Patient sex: M
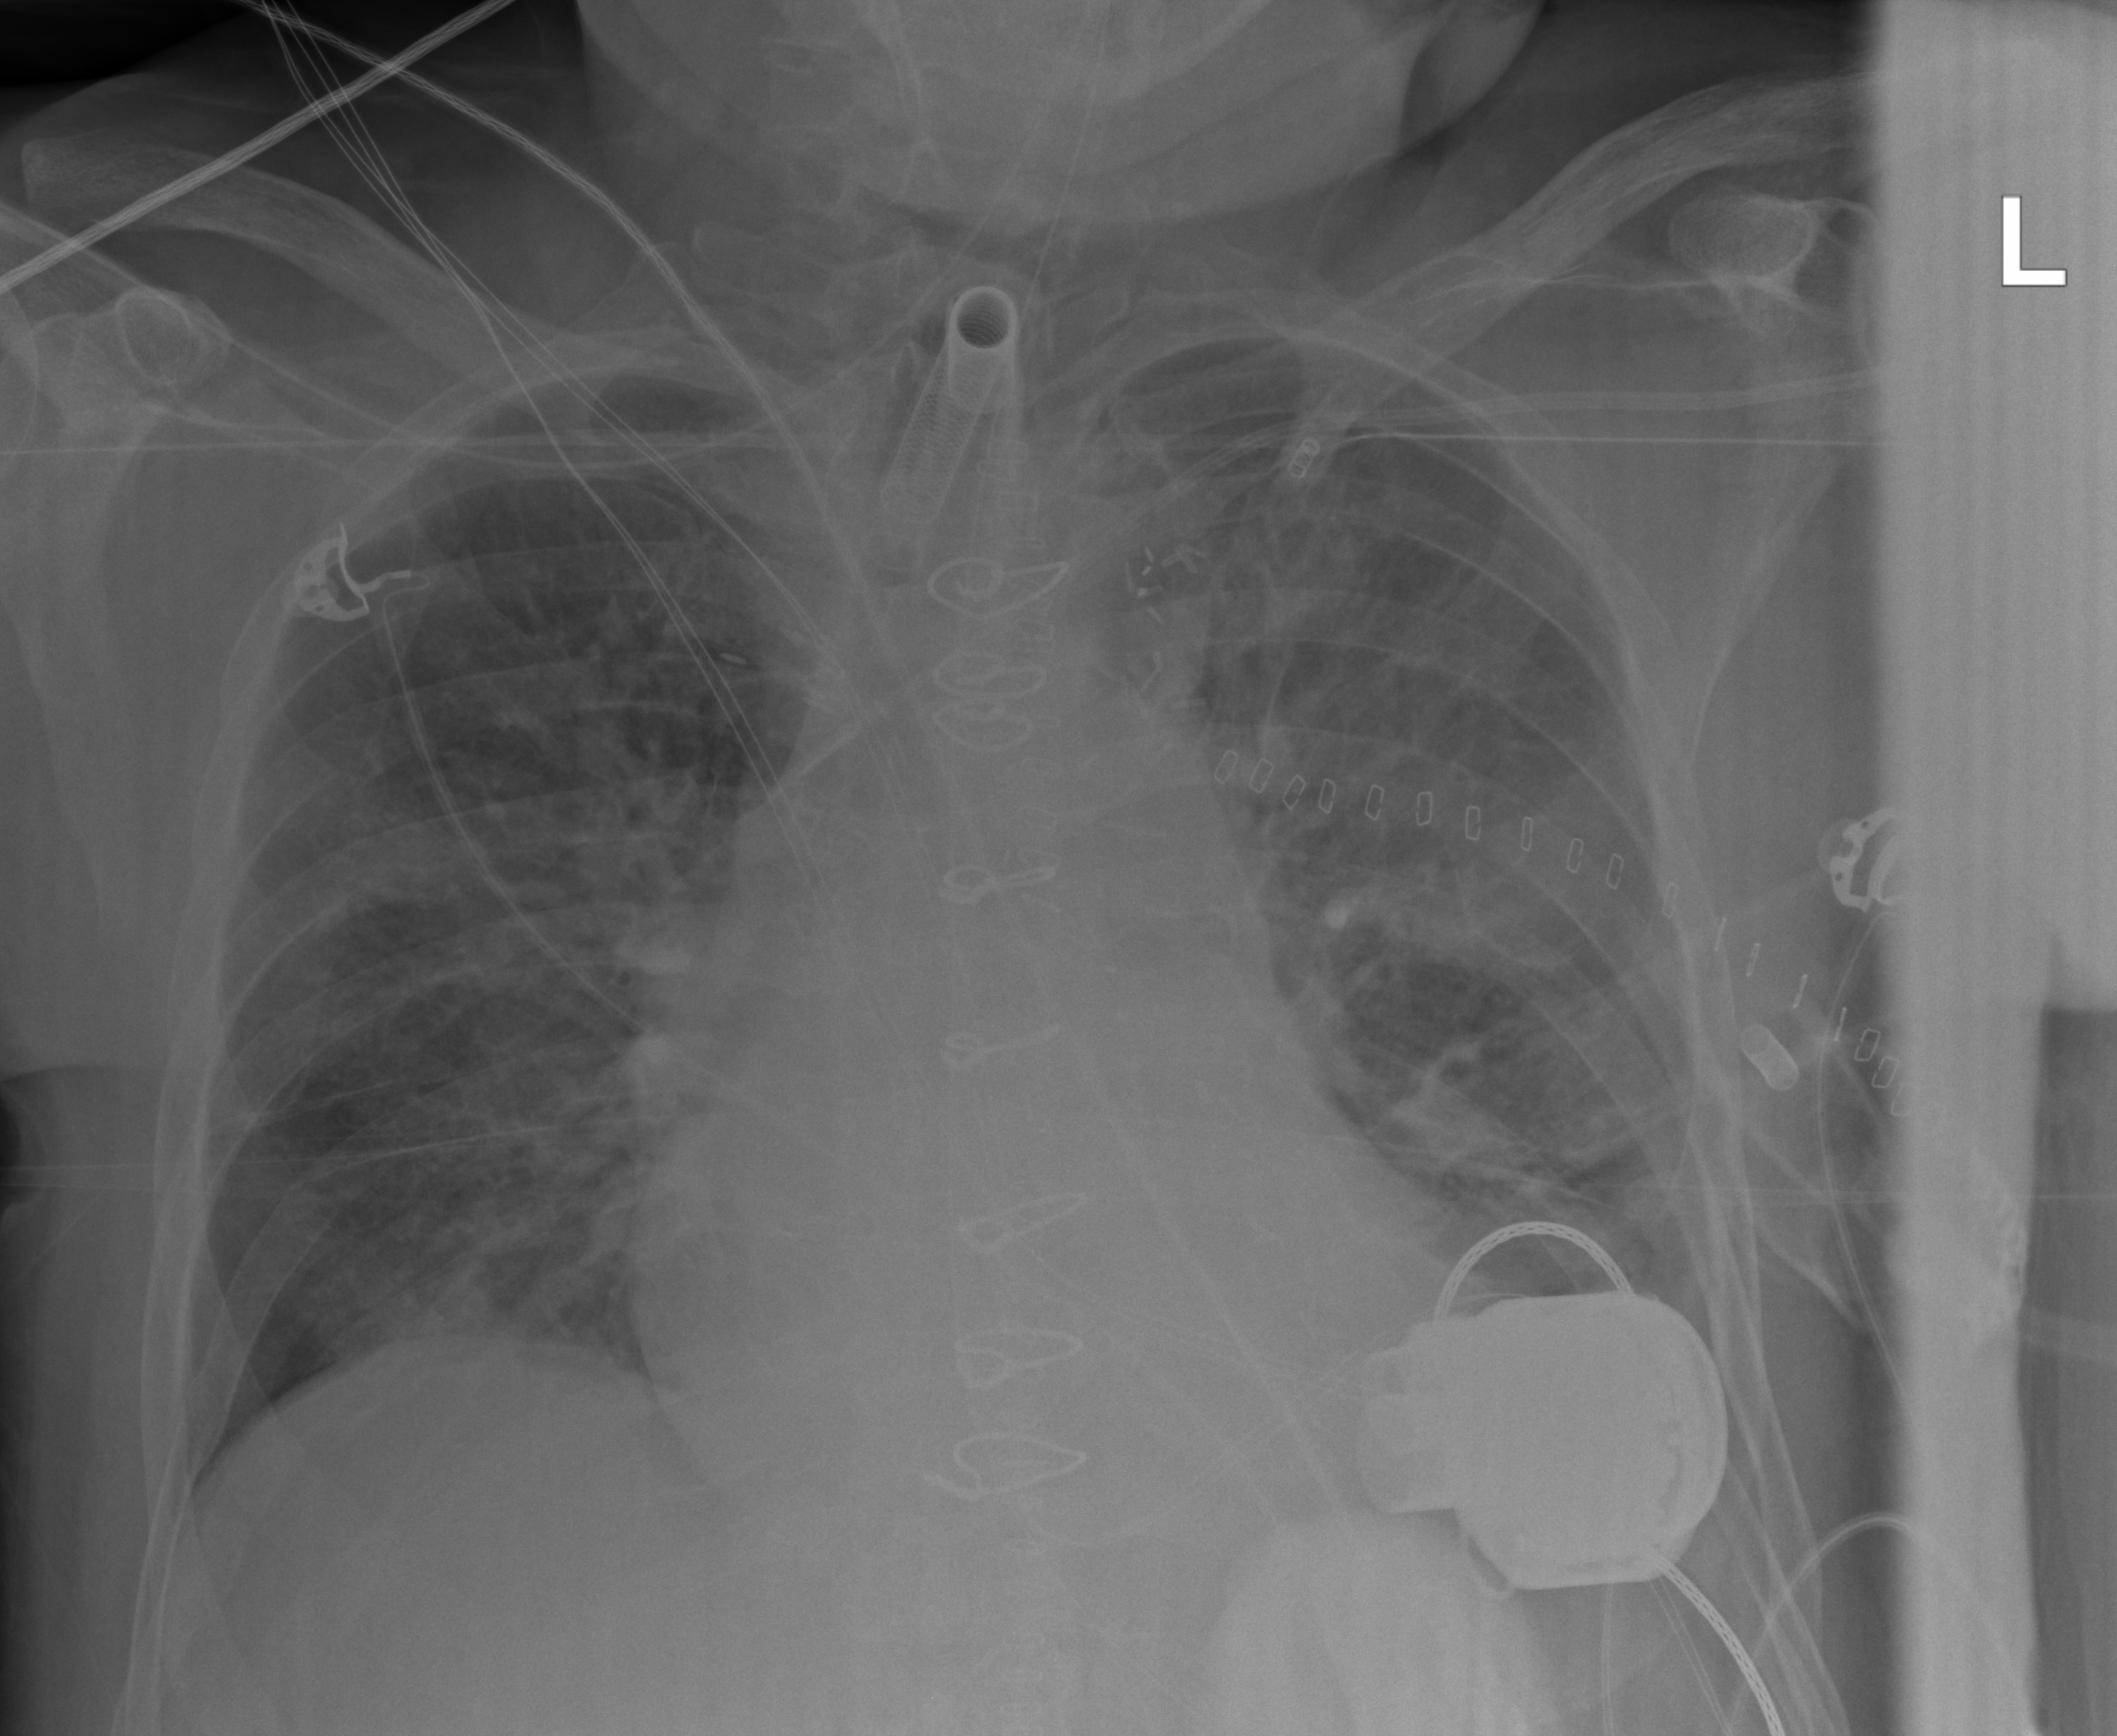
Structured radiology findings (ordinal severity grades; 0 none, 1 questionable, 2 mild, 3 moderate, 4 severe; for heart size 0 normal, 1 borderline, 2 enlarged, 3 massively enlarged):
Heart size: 2
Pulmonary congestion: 2
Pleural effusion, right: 0
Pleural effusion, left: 0
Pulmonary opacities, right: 1
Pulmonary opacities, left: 1
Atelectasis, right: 0
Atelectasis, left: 2